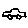
Label: car